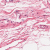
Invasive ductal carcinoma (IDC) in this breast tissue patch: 0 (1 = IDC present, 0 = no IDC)